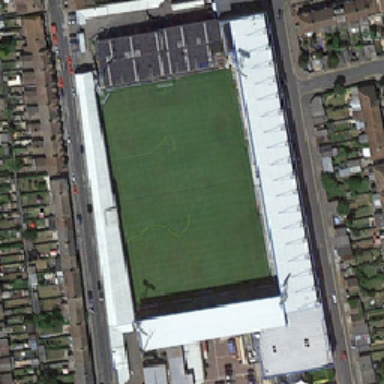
There is a playground in the middle of the white stadium .